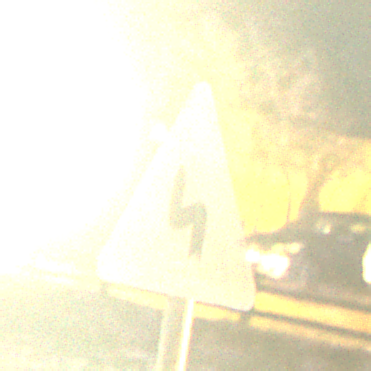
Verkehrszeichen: DoppelkurveZunaechstLinks
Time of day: Night
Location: Outdoor (Suburban)
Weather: Clear
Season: NotSpecified
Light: Artificial